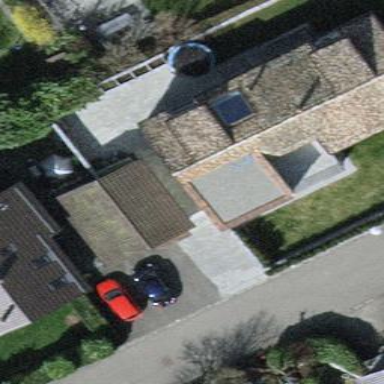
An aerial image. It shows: Garage building.